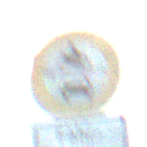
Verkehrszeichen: VerbotKraftfahrzeuge
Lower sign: SonstigeFahrzeugePersonengruppenFrei4
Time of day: SunriseSunset
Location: Outdoor (RoadRail)
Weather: PartlyCloudy
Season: NotSpecified
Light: Natural